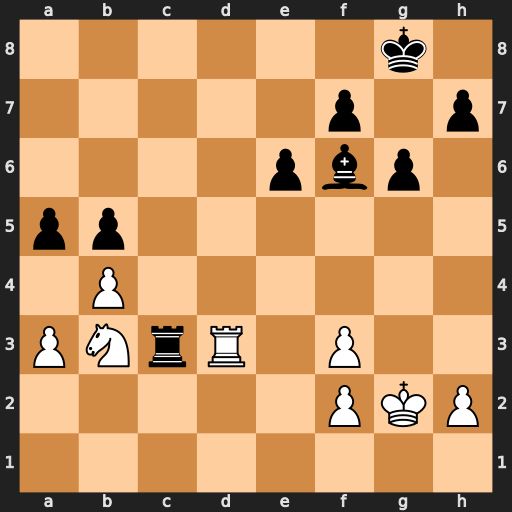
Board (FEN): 6k1/5p1p/4pbp1/pp6/1P6/PNrR1P2/5PKP/8
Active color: w
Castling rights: -
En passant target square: -
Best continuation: Rxc3 Bxc3 bxa5 Bxa5 Nxa5